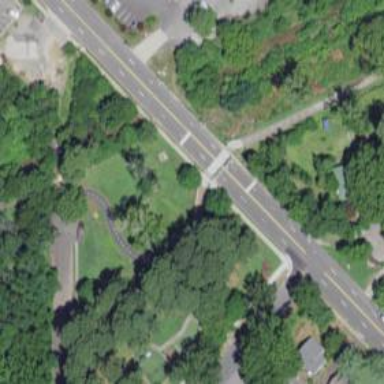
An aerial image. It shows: Bridge over cycleway.